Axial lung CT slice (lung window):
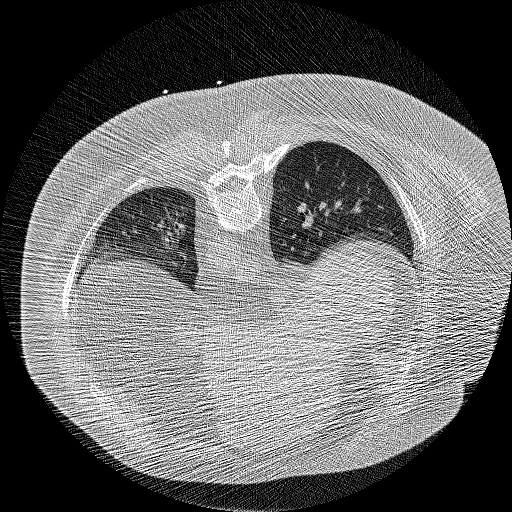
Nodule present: no